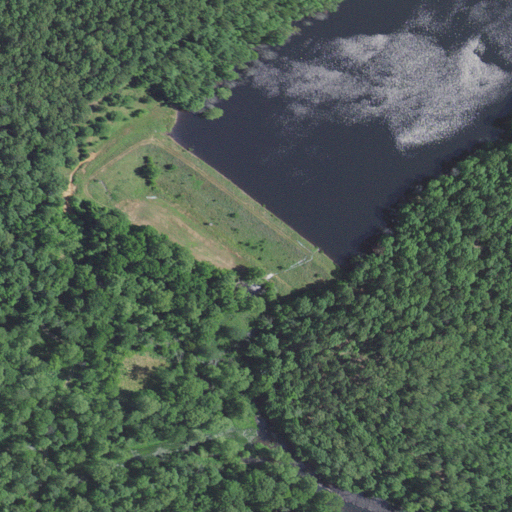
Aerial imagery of valley in Missouri named Big Spring Hollow containing deciduous forest, woody wetlands, open water, mixed forest, pasture, and herbaceous wetlands